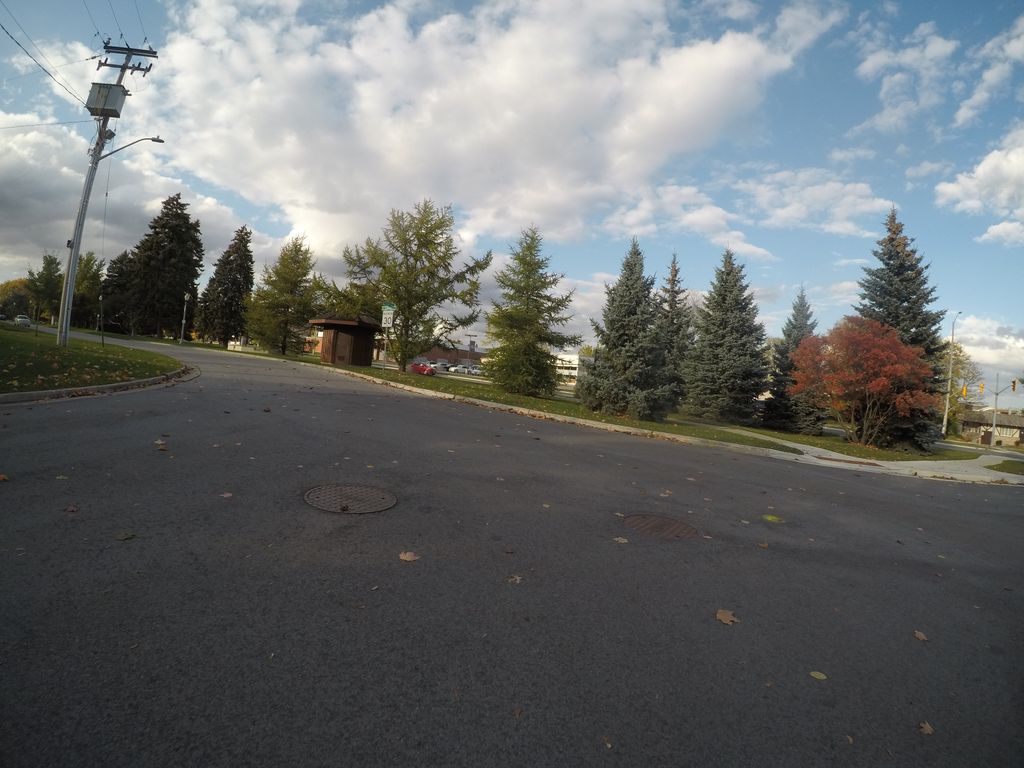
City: kitchener-waterloo